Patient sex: F
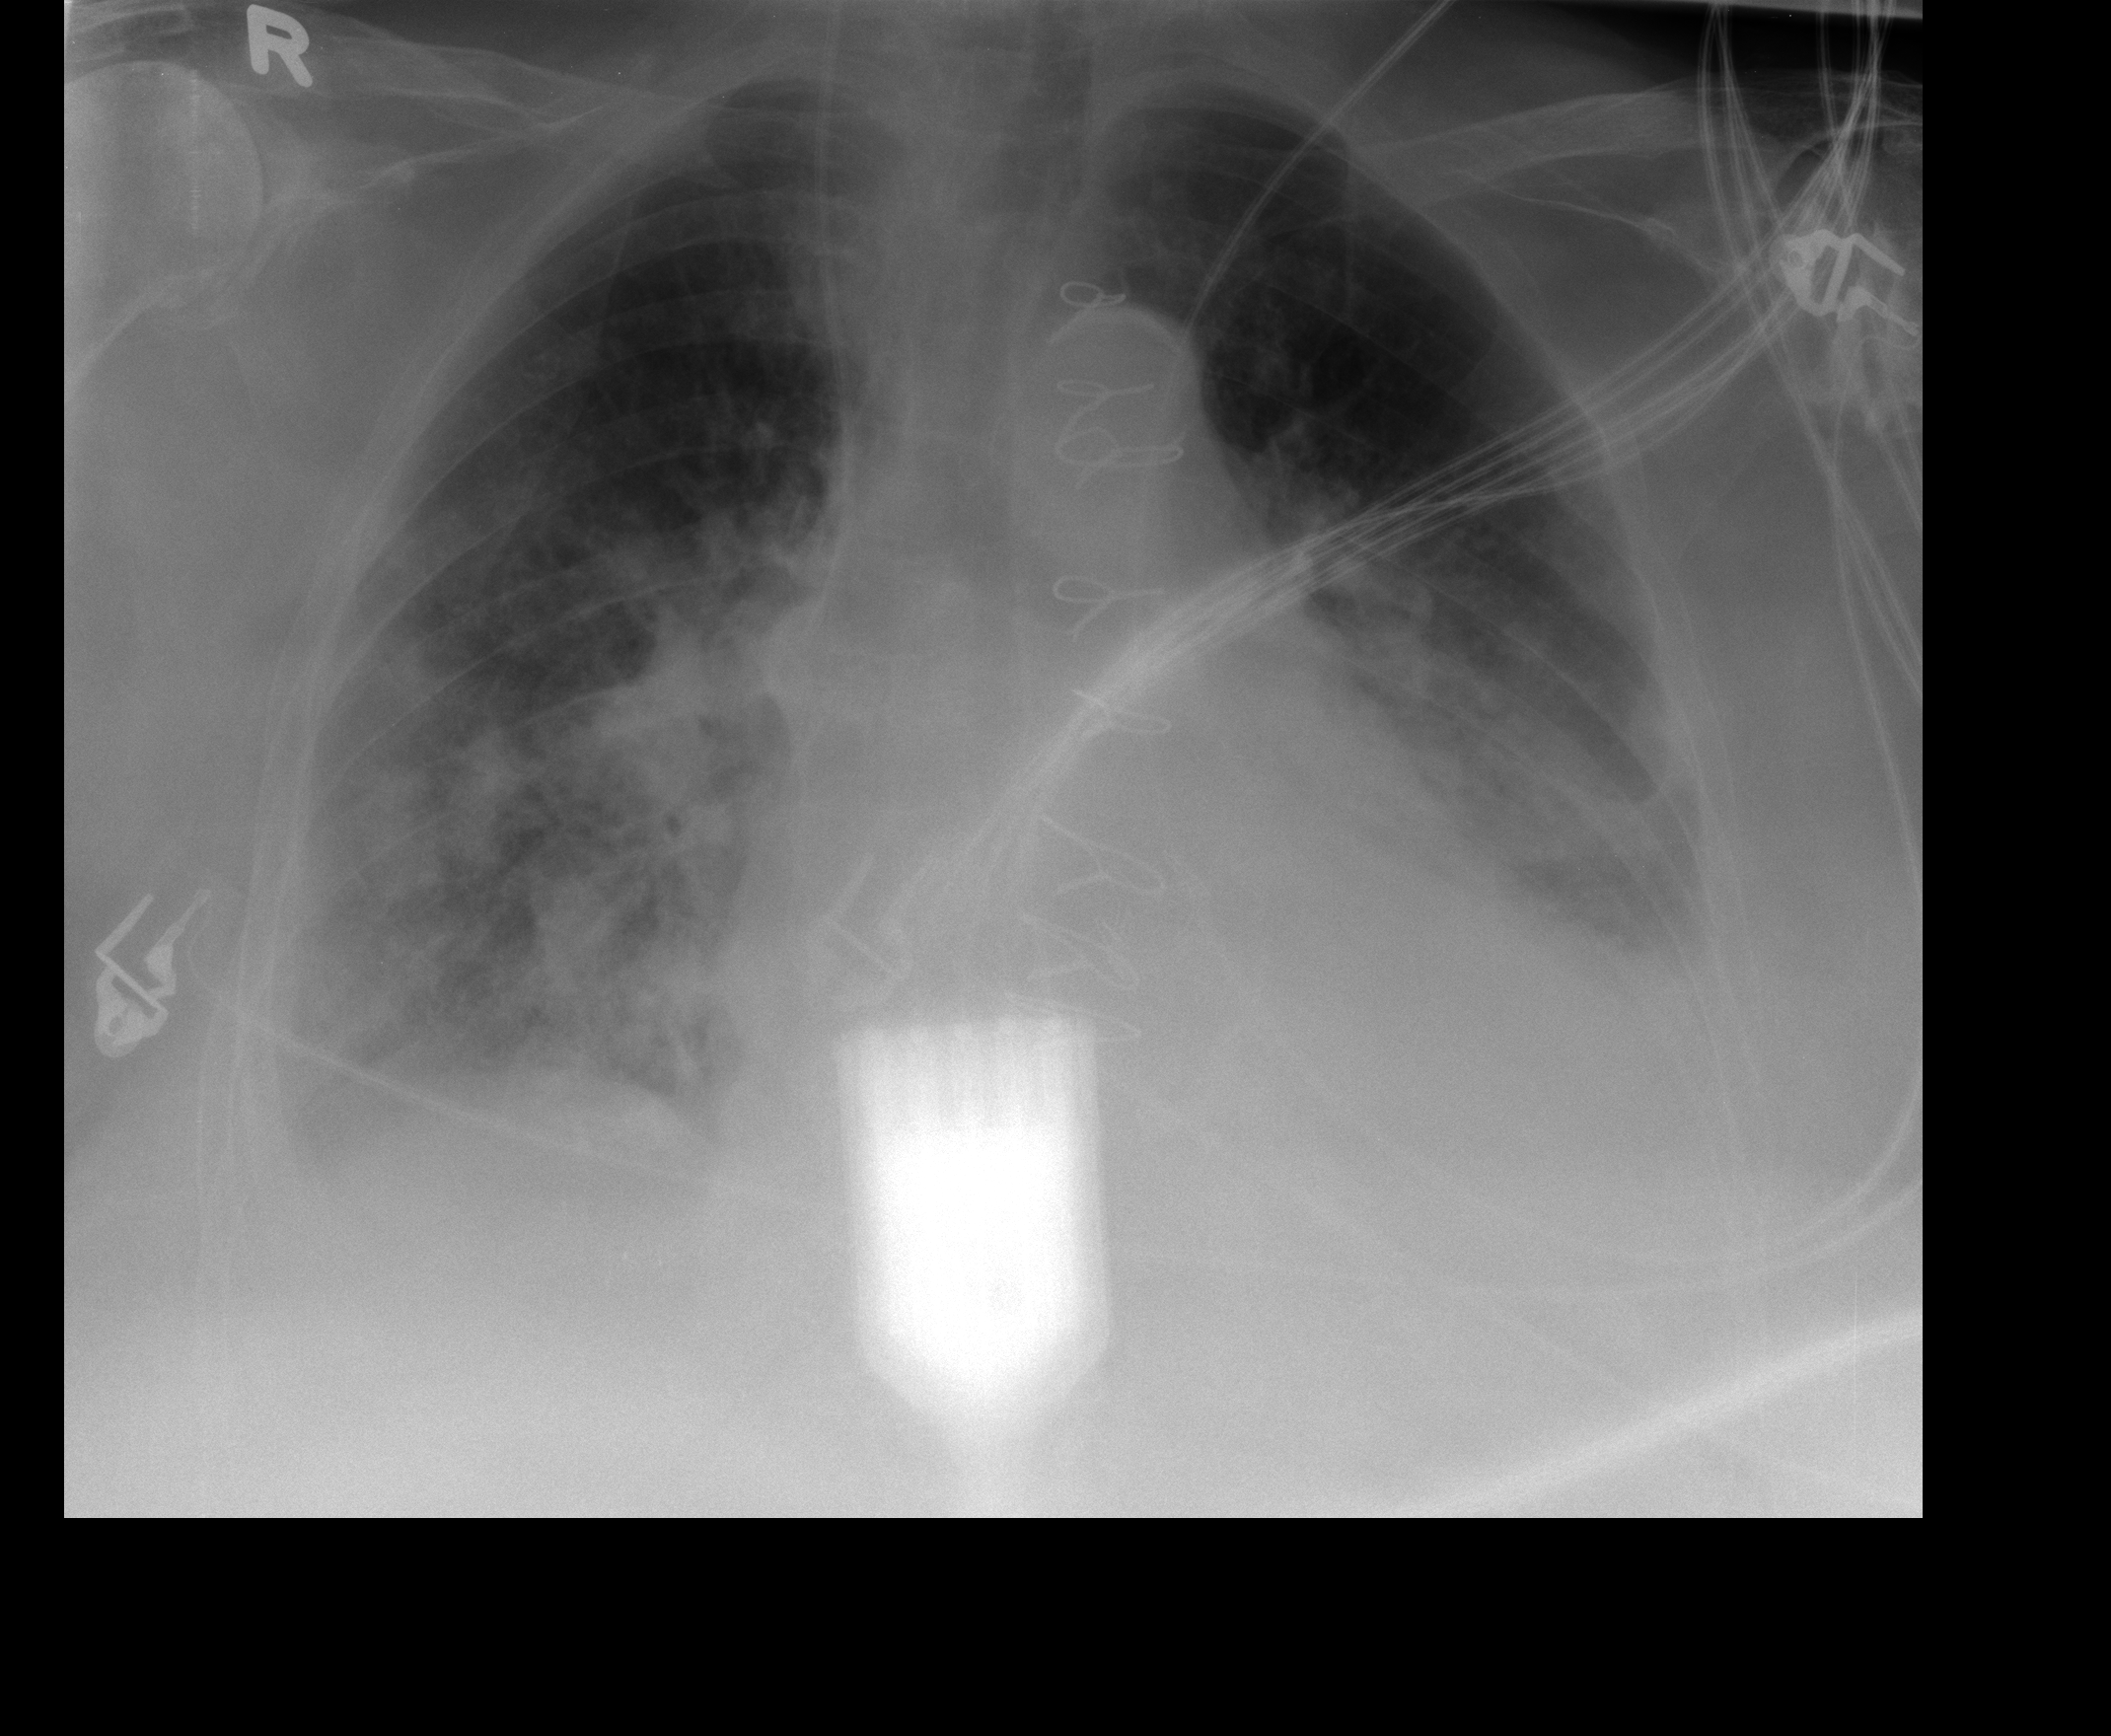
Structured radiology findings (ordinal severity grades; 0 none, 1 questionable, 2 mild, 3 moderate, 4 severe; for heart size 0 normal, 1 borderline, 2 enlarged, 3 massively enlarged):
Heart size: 2
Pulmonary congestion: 3
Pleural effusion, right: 2
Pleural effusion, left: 2
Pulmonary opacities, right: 3
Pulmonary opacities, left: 2
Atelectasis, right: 3
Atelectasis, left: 3